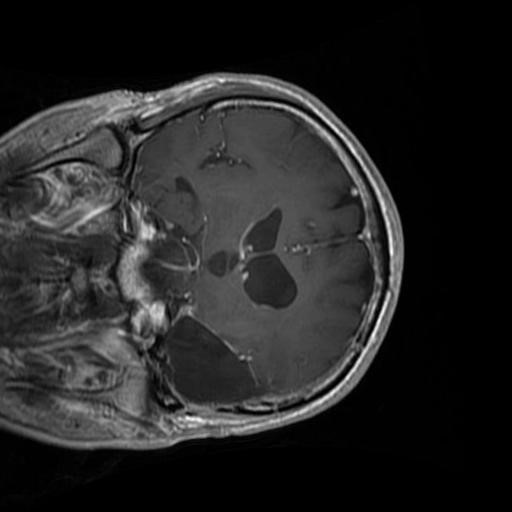
Label: brain_glioma